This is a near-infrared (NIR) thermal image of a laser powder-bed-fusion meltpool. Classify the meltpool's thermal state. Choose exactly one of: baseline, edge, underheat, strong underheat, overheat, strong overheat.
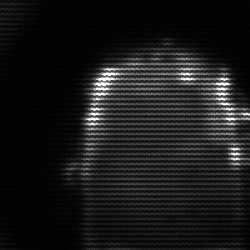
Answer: baseline